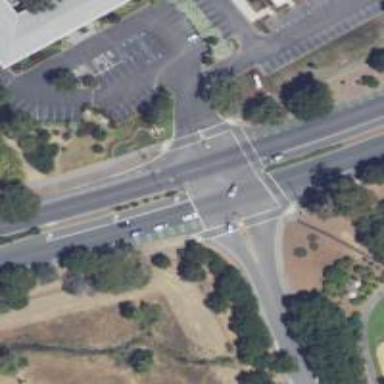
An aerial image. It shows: Marked crossing on the road.